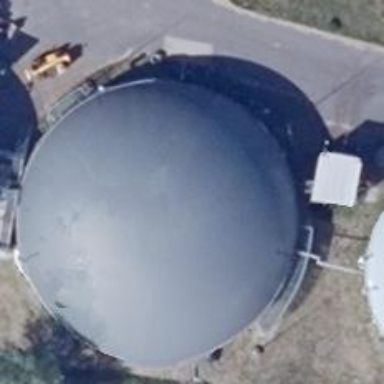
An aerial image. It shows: Silo.